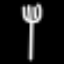
Label: fork